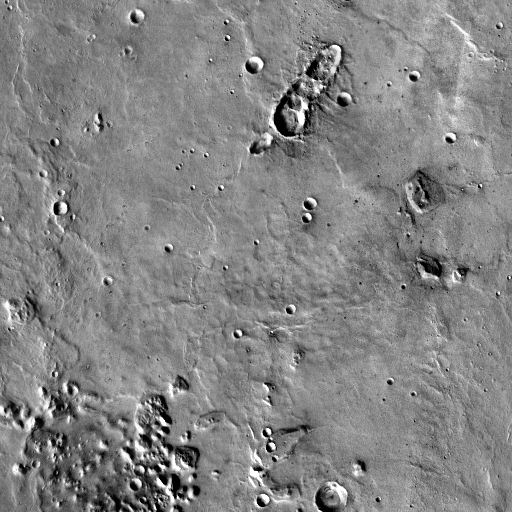
Crater classes present: Background, Other